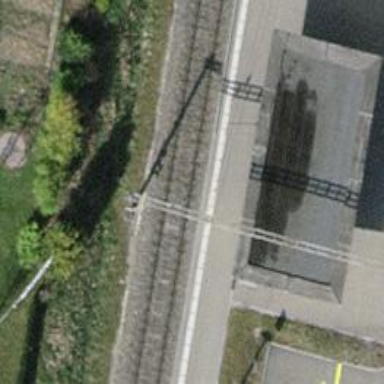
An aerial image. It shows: Railway stop with public transport stop position.